八年级 · 组合几何学
如图为一风筝骨架: 已知 $A B=A D, B C=D C$, 求证: $\angle B=\angle D$.

证明: 连接 $A C$.

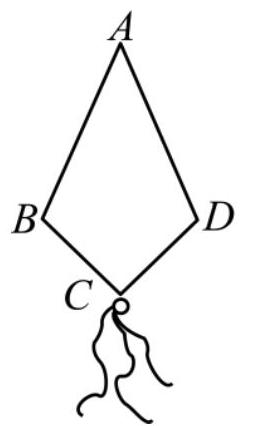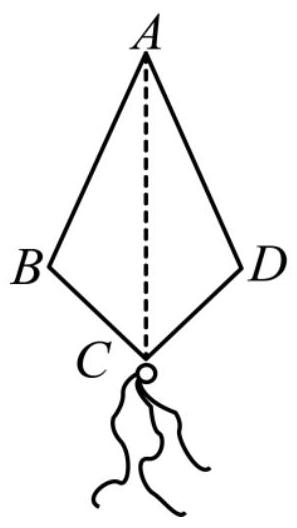
答案: 在 $\triangle A C B$ 和 $\triangle A C D$ 中,

$\left\{\begin{array}{l}A B=A D \\ A C=A C, \\ B C=D C\end{array}\right.$

$\therefore \triangle A C B \cong \triangle A C D(\mathrm{SSS})$,

$\therefore \angle B=\angle D$